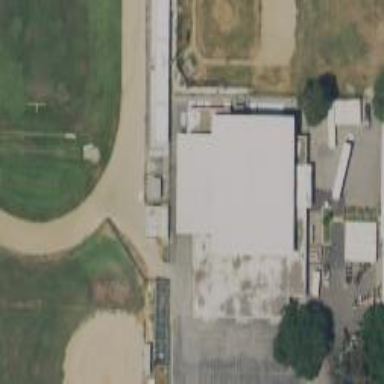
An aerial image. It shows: Sports center building.